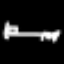
Label: bed